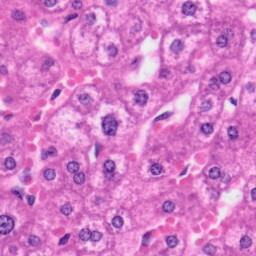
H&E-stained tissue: Liver